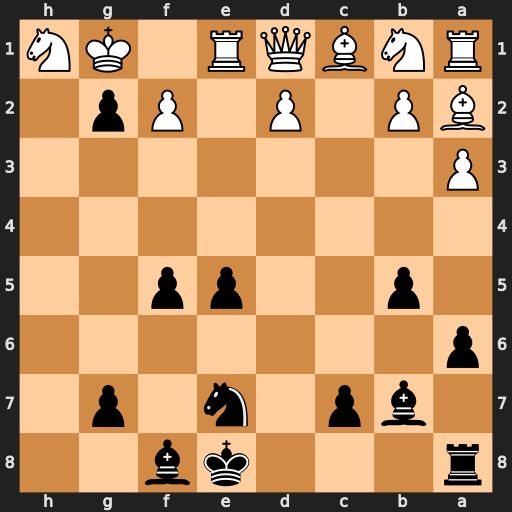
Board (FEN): r3kb2/1bp1n1p1/p7/1p2pp2/8/P7/BP1P1Pp1/RNBQR1KN
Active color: b
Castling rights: q
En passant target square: -
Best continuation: gxh1=Q#